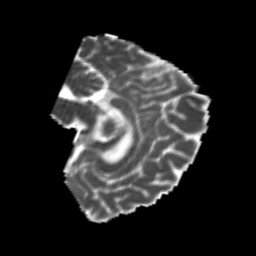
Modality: MD
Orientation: sagittal
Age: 20
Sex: male
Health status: healthy
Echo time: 0.074 s